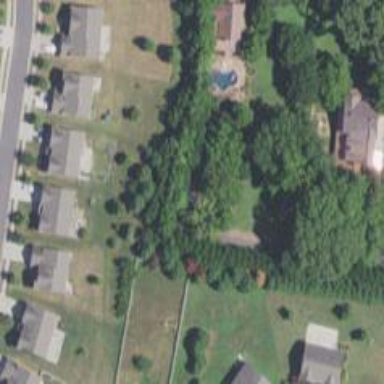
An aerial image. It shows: Barrier denoted by row of trees.